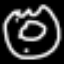
Label: donut